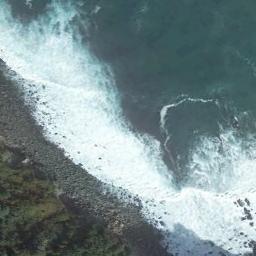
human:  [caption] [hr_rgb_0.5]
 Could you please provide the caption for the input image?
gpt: The type of beach is rocky coast and some eroded stones are on the beach .

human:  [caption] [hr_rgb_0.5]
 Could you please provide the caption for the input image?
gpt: Waves of deep blue seawater beat the rocks and trees on the bank .

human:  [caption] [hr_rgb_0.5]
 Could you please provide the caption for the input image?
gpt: There is a little greenery near the beach .

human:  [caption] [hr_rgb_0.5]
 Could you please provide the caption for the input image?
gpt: Sea water and white waves and grass .

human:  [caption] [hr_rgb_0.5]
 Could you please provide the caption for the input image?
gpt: The grass is beside the beach .